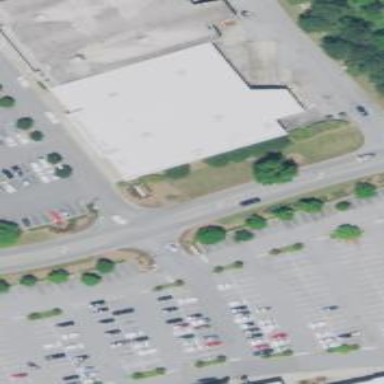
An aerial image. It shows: Building.